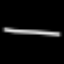
Label: line